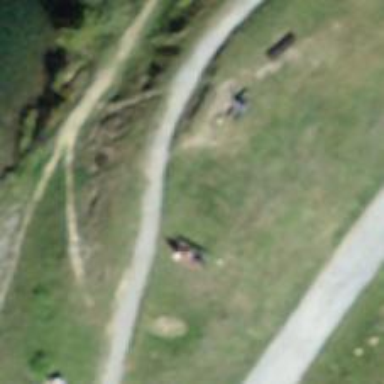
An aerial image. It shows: Bench.